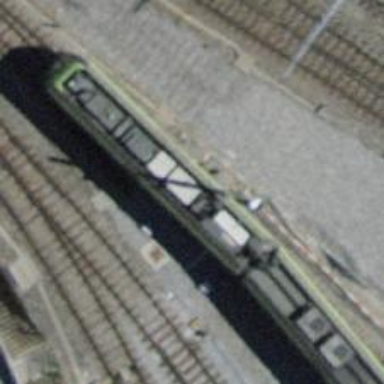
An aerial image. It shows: Railway switch.